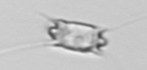
Label: Chaetoceros_didymus